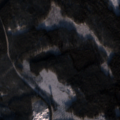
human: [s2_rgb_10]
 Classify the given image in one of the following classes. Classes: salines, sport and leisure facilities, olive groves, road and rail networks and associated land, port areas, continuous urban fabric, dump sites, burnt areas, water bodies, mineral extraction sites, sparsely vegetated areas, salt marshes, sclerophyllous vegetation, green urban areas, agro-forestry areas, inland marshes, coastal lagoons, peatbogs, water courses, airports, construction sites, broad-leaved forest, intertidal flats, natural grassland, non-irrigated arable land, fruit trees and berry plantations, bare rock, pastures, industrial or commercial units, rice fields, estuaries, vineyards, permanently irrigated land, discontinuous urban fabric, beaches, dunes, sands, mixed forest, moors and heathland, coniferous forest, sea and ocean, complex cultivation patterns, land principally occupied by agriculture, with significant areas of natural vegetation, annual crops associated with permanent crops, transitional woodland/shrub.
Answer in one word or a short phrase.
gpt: coniferous forest, transitional woodland/shrub